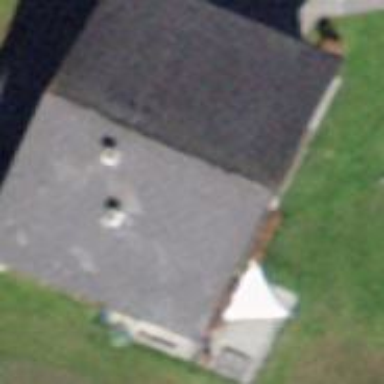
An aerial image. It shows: Building with tile roof.